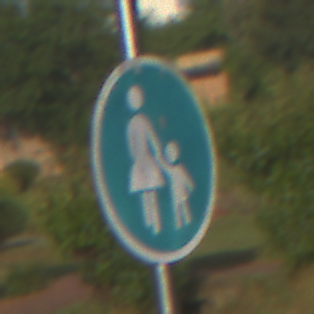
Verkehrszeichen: Gehweg
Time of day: SunriseSunset
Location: Outdoor (Suburban)
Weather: PartlyCloudy
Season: NotSpecified
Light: Natural